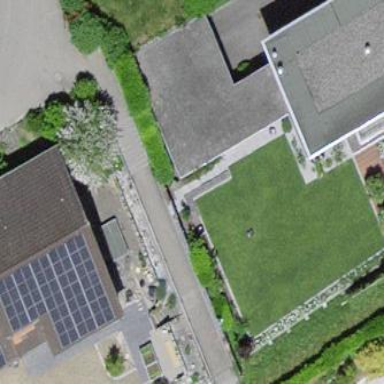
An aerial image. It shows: Carport building.